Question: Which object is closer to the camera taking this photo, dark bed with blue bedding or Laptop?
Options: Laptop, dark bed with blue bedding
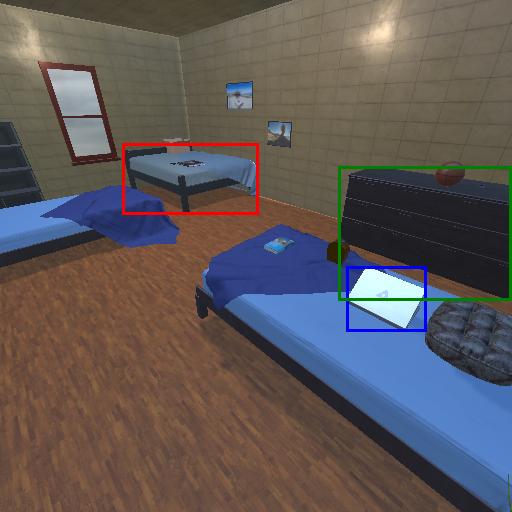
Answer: Laptop